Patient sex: M
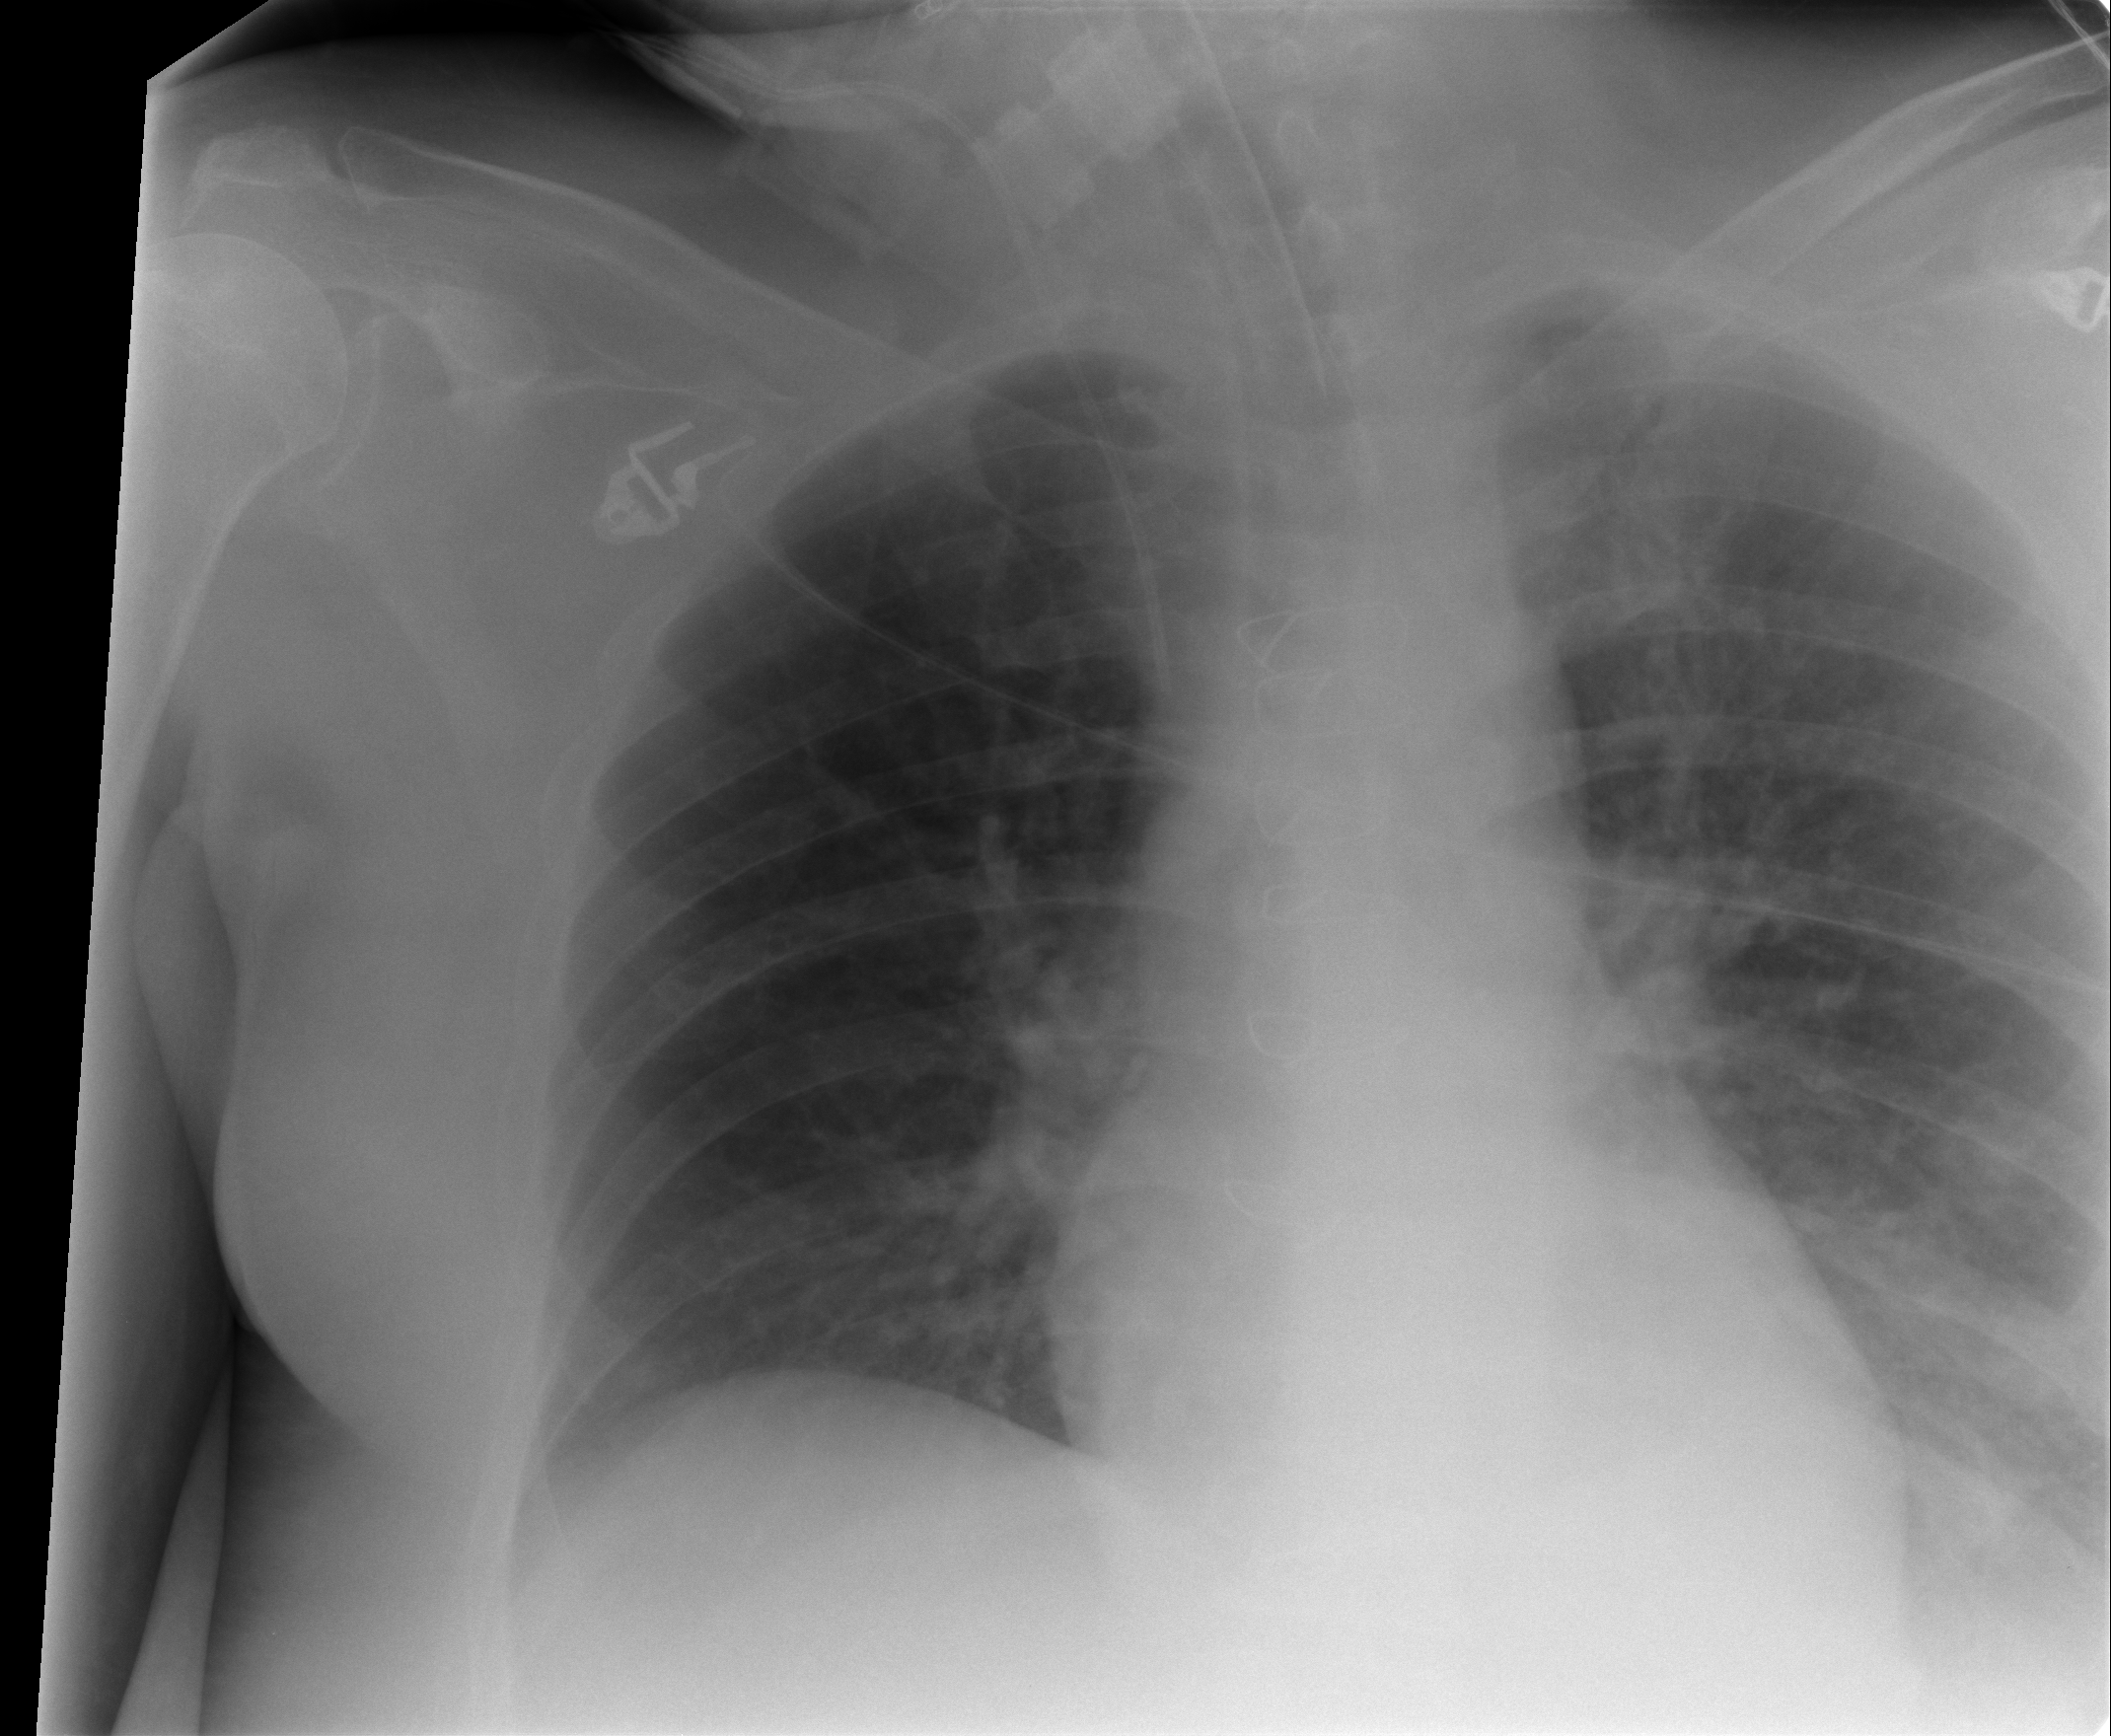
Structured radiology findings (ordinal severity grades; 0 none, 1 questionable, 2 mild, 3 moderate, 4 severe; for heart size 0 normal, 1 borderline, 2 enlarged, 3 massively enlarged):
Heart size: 0
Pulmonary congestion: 0
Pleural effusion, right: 0
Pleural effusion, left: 1
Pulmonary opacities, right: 0
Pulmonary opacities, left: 0
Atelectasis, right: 0
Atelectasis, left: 0